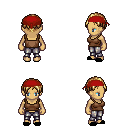
a pixel art fantasy rpg character, female body template, human, tanned skin, brown pirate shirt, metal pants, blonde parted hairstyle, red bandana, black slippers, four views (front, back, left, right), 2x2 character sprite sheet, small pixel art, hard edges, no anti-aliasing